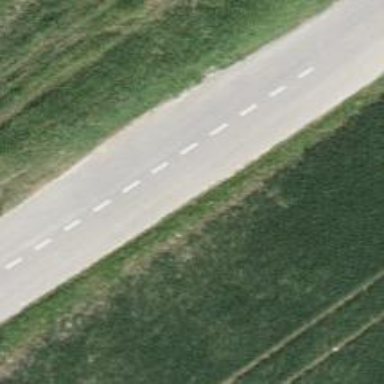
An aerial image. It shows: Passing place on the road.